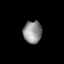
Tissue: lung
Cell type: Epithelial cells
Senescence score: 0.5595
Nuclear area (px): 411
Mean DAPI intensity: 141.696